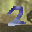
Label: 2